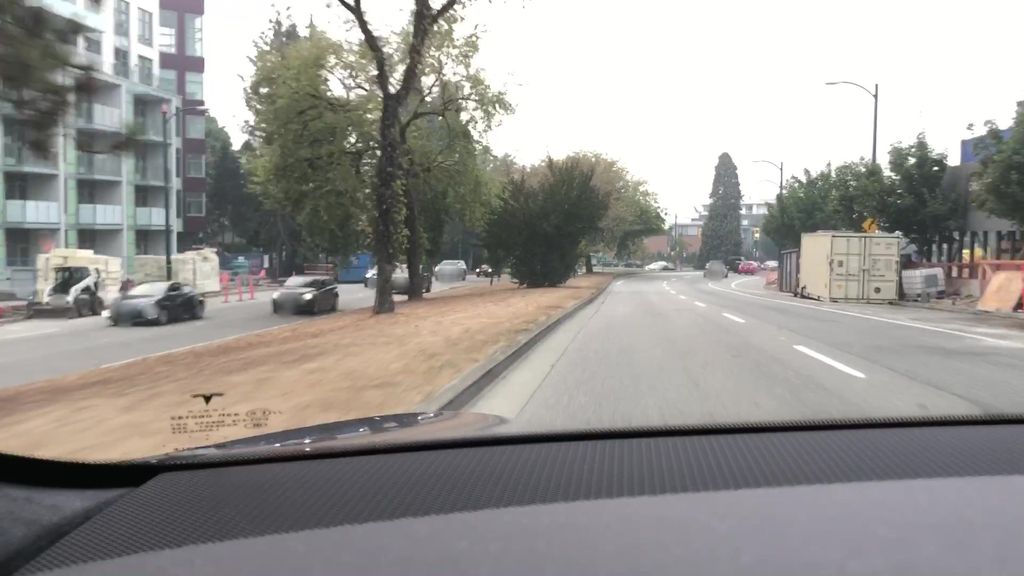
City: vancouver